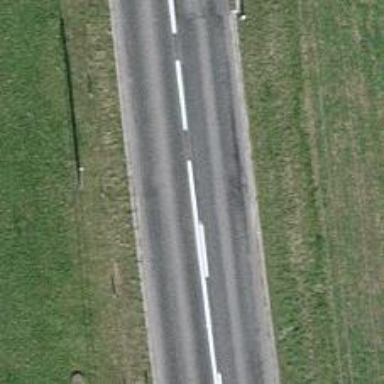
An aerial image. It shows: Secondary road with asphalt surface.